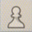
Piece: wP